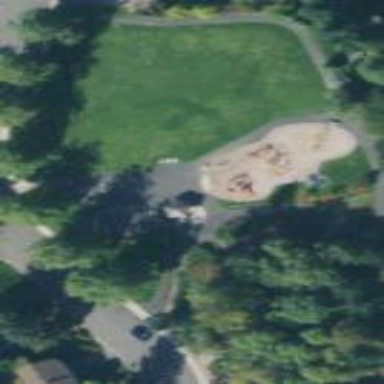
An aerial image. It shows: Park.